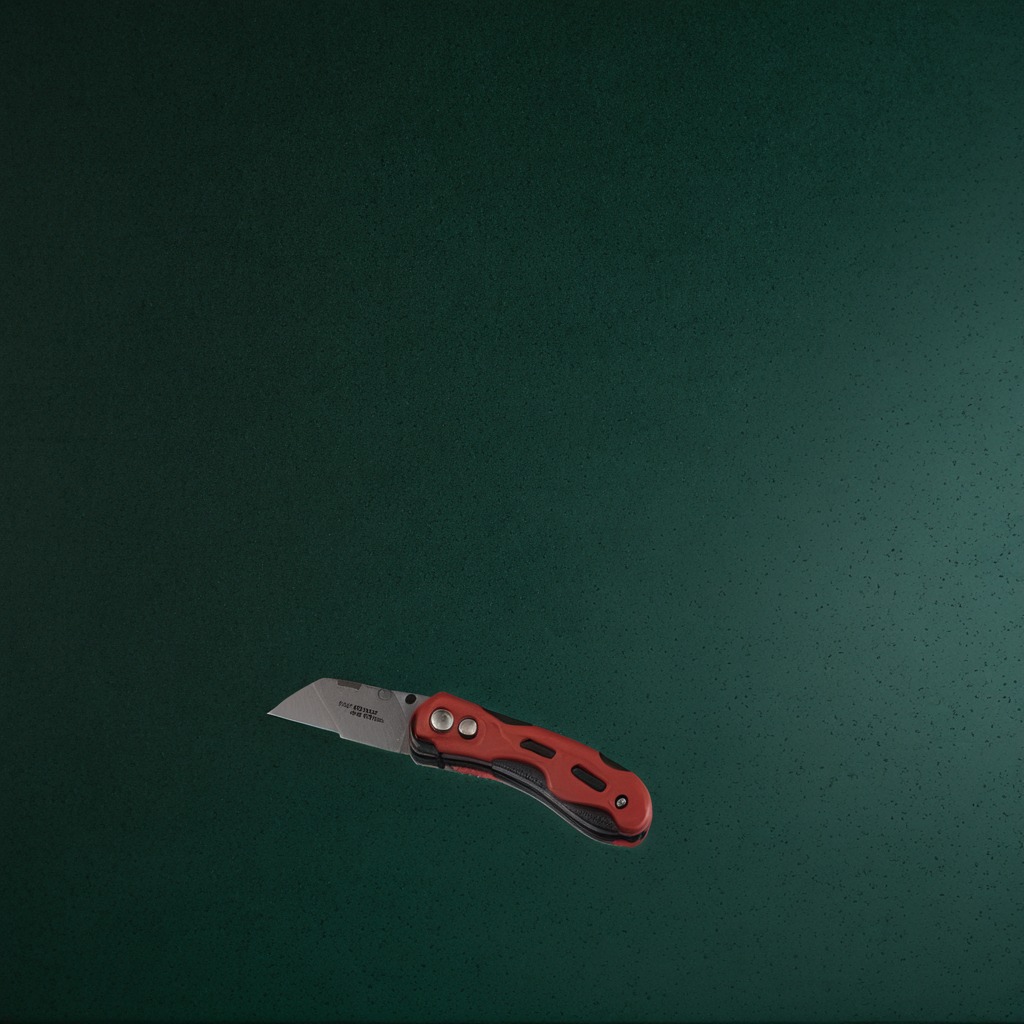
A utility knife lying on a clean granite tabletop inside a workshop at night dim ambient light soft shadows worn but beneath the mat